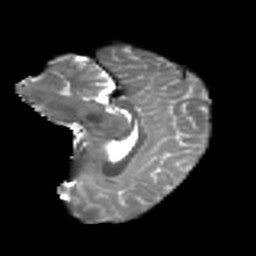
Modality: T2w
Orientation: sagittal
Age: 35
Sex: female
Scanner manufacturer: ge
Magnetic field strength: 3 T
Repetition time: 7.8 s
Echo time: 0.0607 s